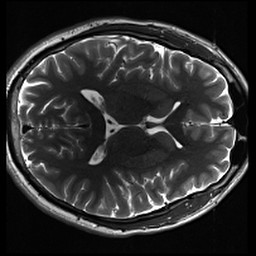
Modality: inplaneT2
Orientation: axial